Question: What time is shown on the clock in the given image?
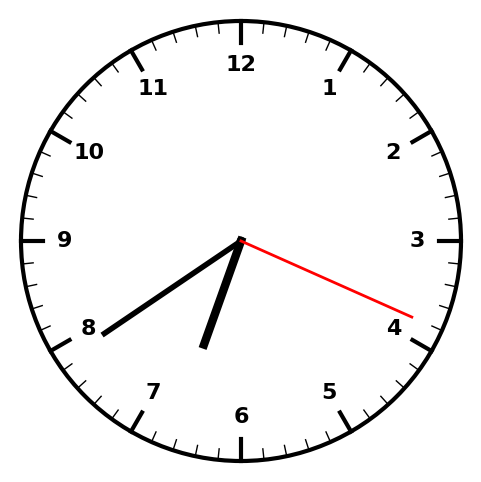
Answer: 06:39:19